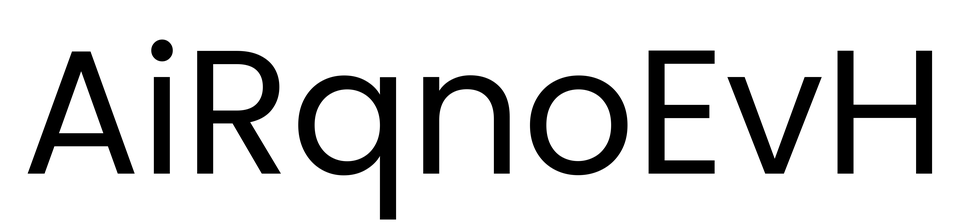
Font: Poppins-Regular